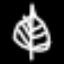
Label: leaf